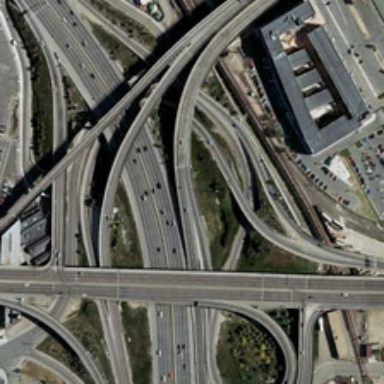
The road extends in all directions, staggered distribution .